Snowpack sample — Buffalo Mountain, Silverthorne, Colorado, USA (2/22/26, 2:02 PM MST)
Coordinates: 39.622, -106.113
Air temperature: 33 °F
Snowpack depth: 63 cm
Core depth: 20 cm
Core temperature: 24.8 °F
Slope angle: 11°, slope face: 116°
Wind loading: low
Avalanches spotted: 0
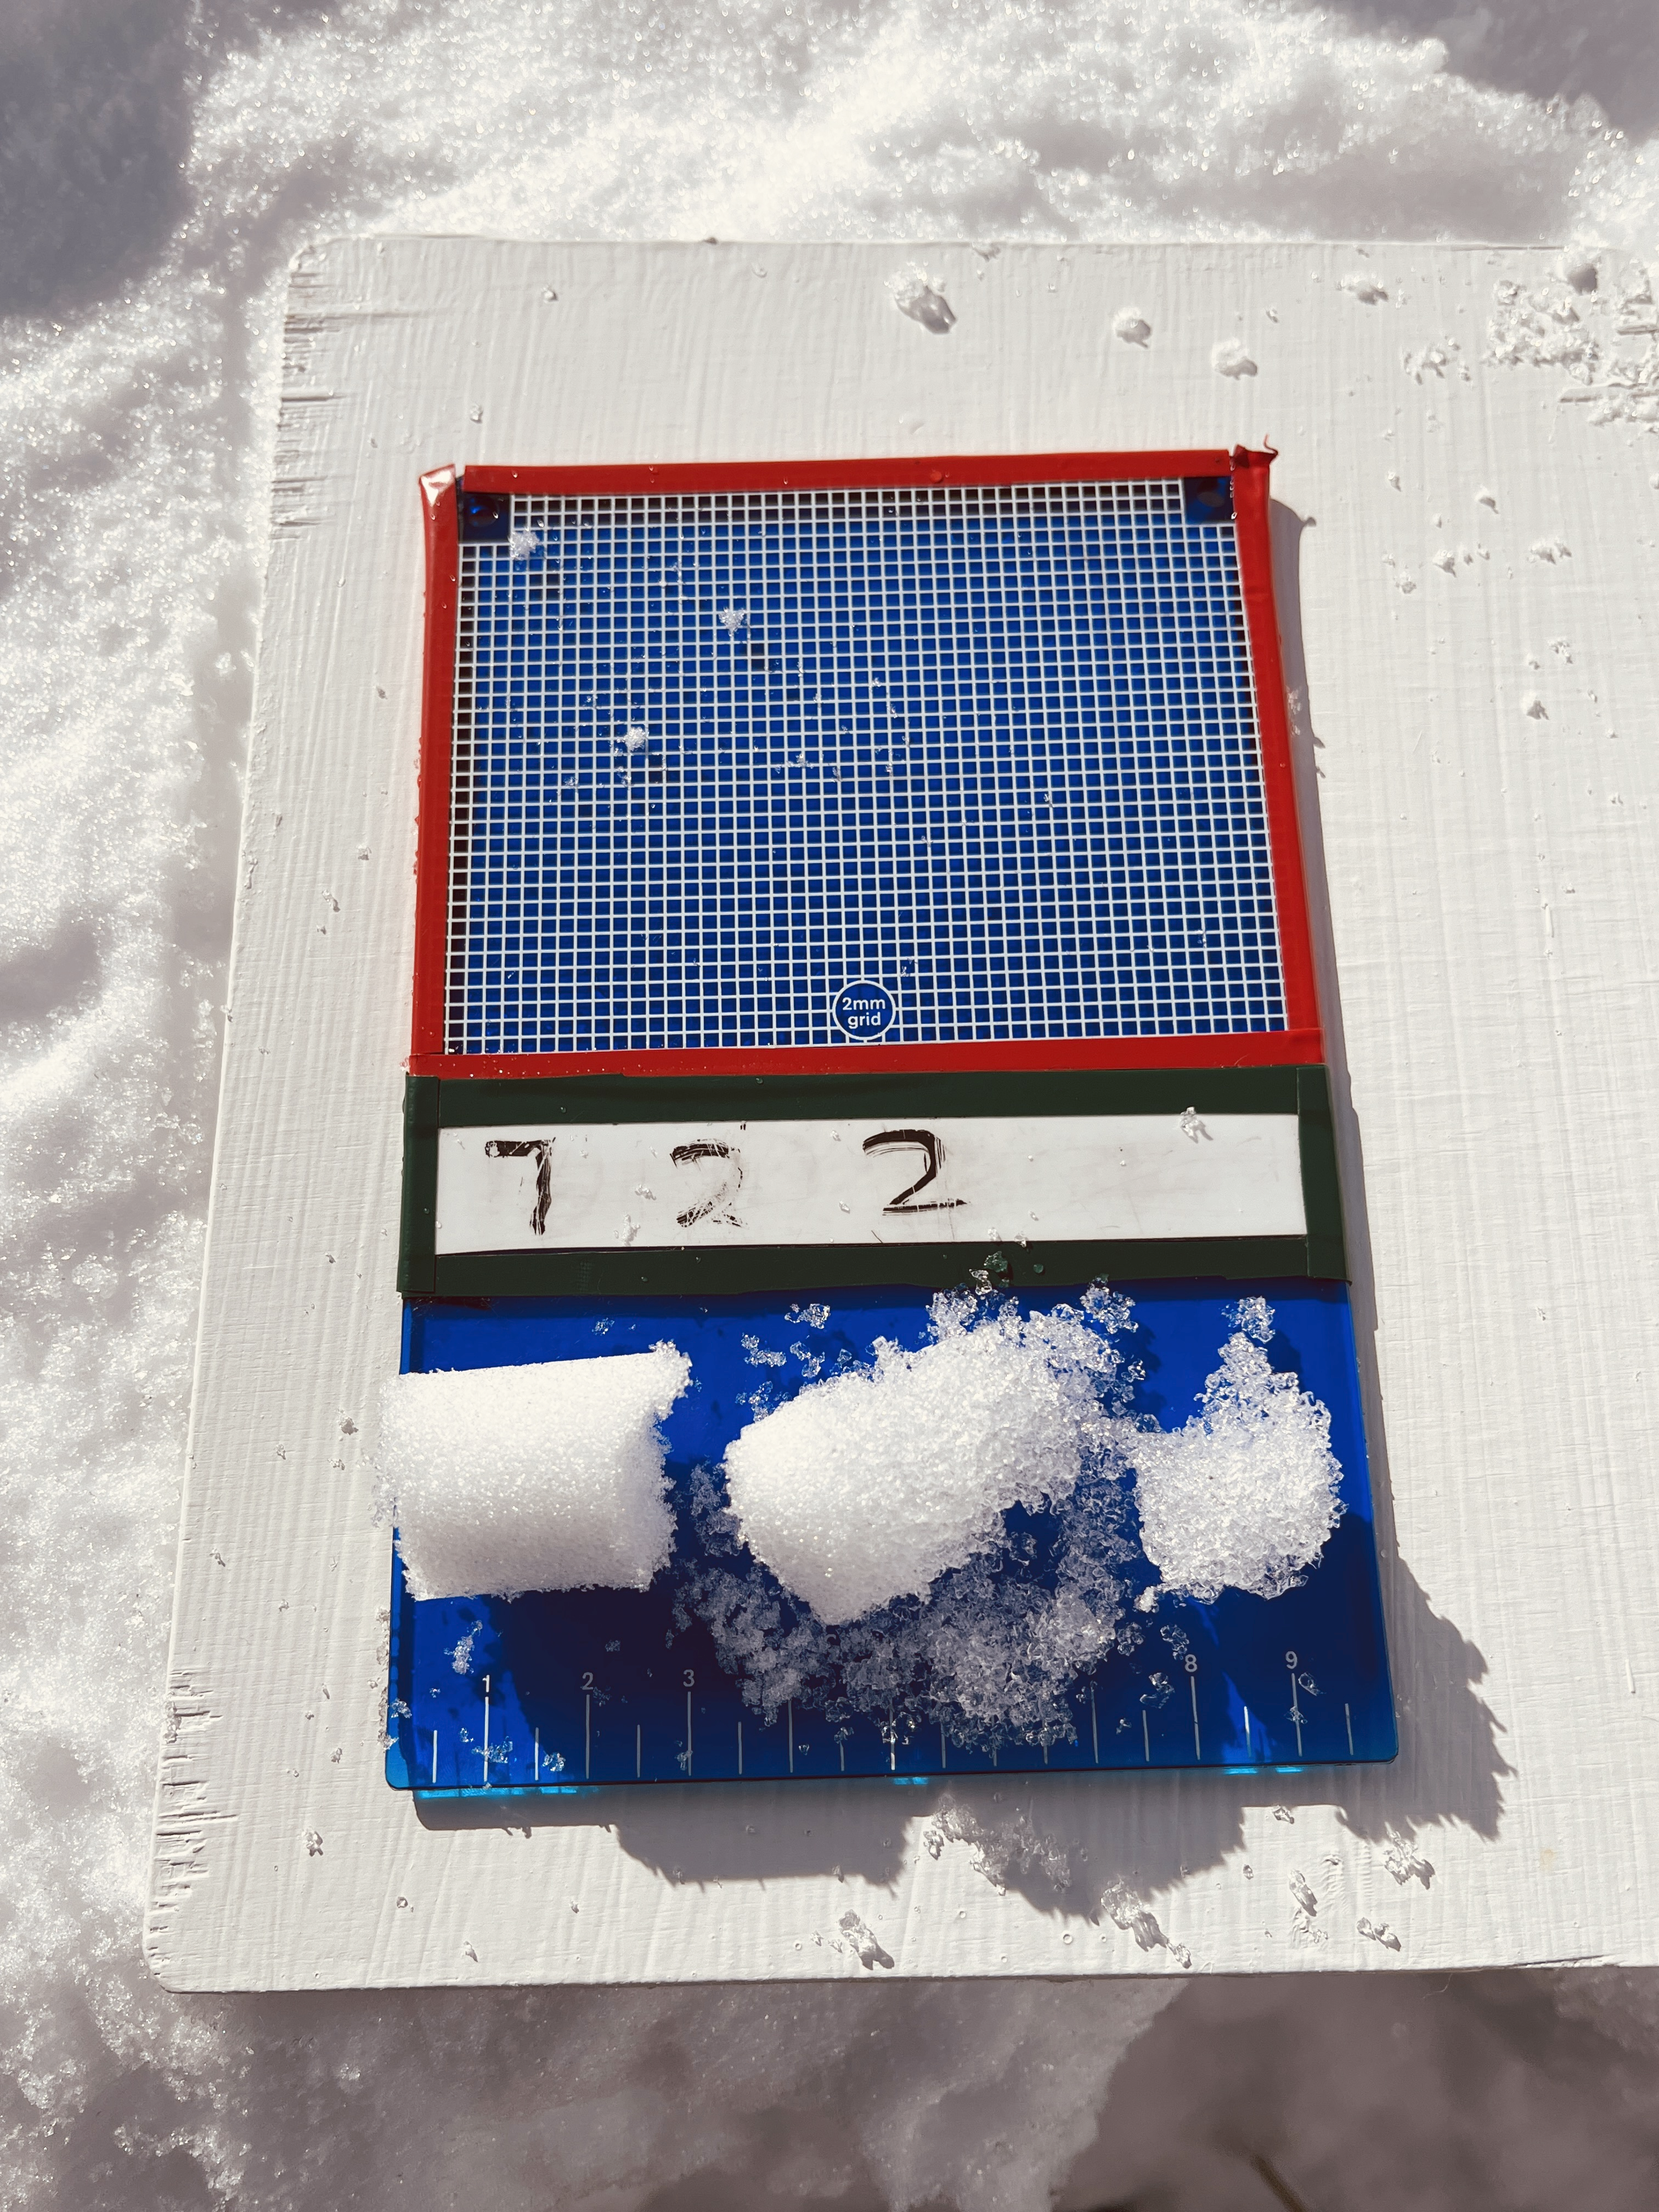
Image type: crystal_card
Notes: In a firebreak similar to site 1, minimal wind loading with no spotted avalanches (not many faces in view though)